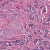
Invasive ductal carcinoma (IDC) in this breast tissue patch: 1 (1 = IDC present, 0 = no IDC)